Interaction volume radius: 10 \u00c5
Interaction volume height: 20 \u00c5
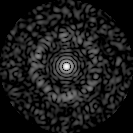
Disorder parameter: 0.8274